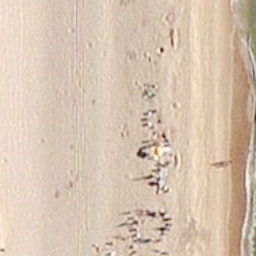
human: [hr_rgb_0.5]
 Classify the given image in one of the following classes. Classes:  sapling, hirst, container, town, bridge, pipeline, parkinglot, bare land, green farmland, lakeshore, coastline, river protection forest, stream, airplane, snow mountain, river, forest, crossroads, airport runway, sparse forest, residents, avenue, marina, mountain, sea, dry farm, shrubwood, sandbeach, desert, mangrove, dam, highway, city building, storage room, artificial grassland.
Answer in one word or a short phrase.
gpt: sandbeach